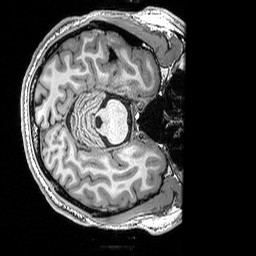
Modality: T1w
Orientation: axial
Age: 28
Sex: male